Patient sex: F
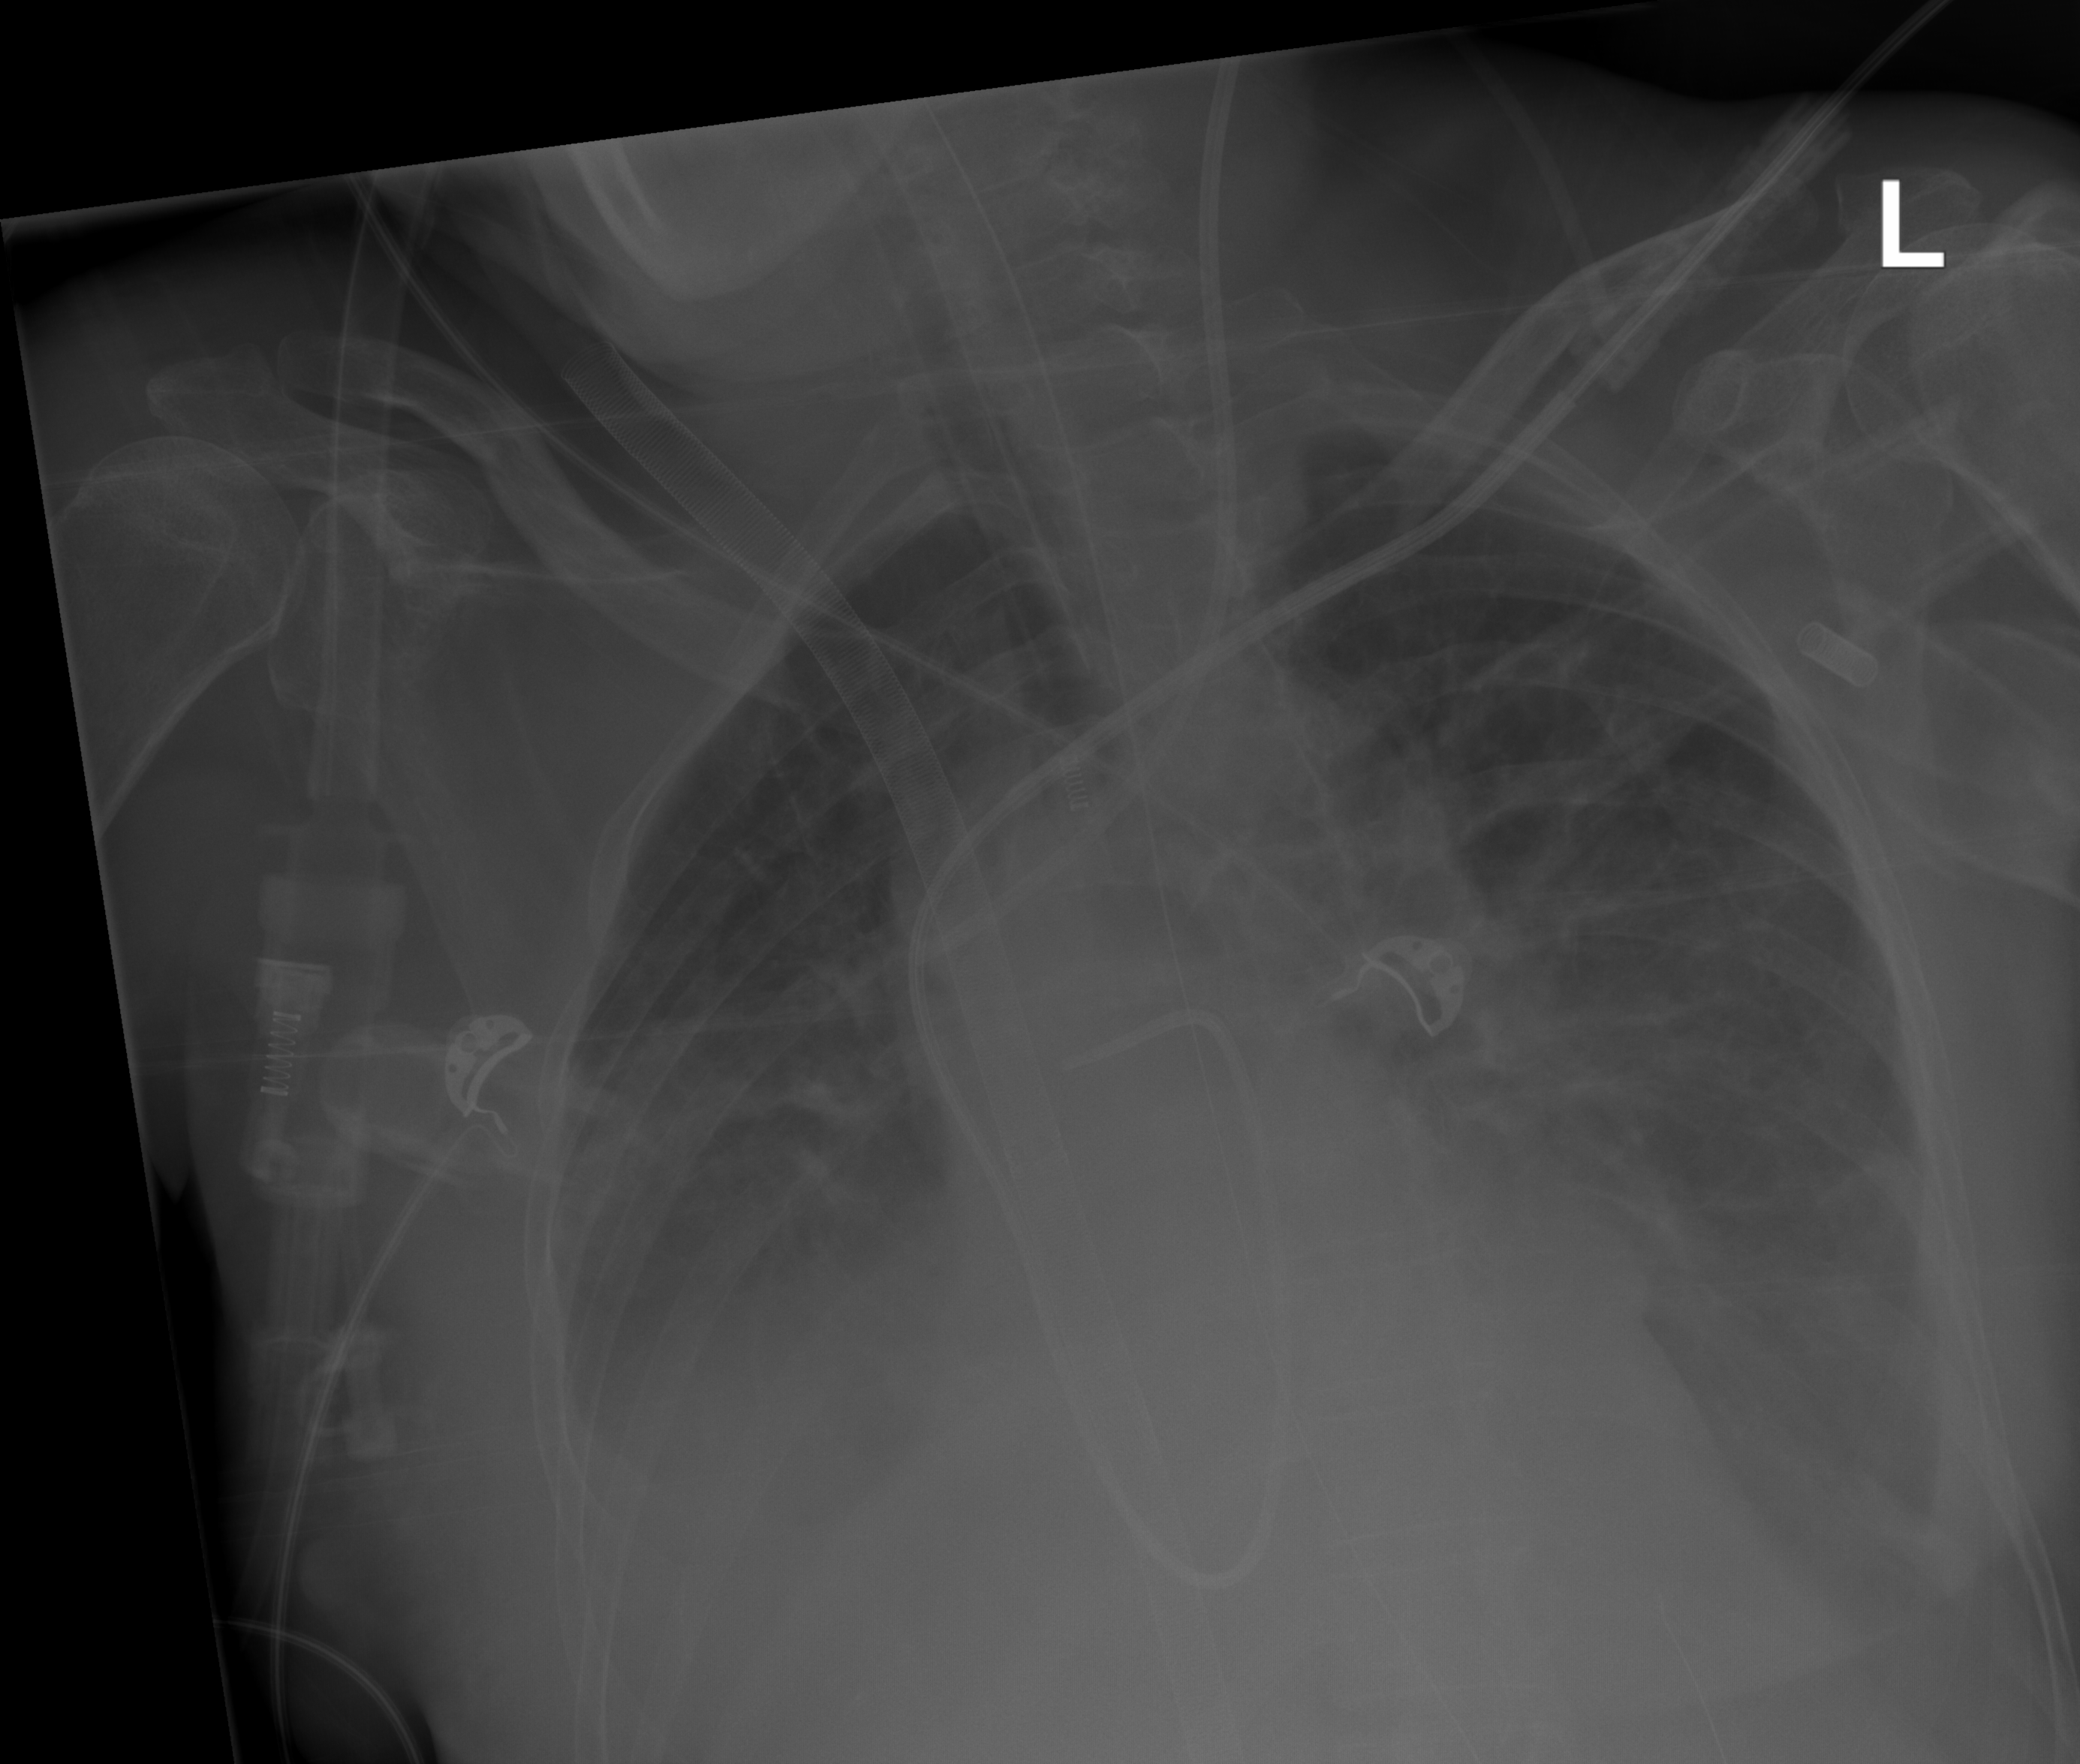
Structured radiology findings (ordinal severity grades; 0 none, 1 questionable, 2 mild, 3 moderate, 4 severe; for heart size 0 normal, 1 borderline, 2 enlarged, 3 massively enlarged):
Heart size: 0
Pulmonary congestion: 4
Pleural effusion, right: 2
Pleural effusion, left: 2
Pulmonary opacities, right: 2
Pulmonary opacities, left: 0
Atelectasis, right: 0
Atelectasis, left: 0